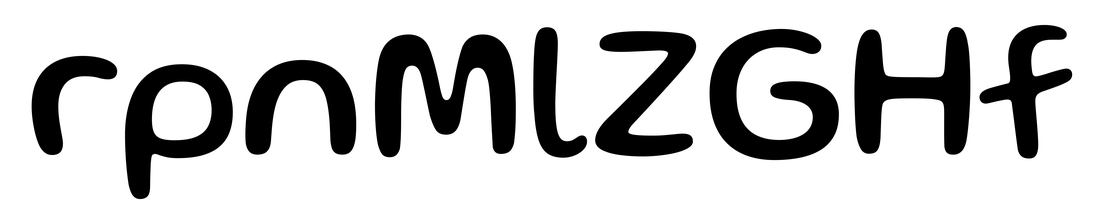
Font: Gluten_Regular